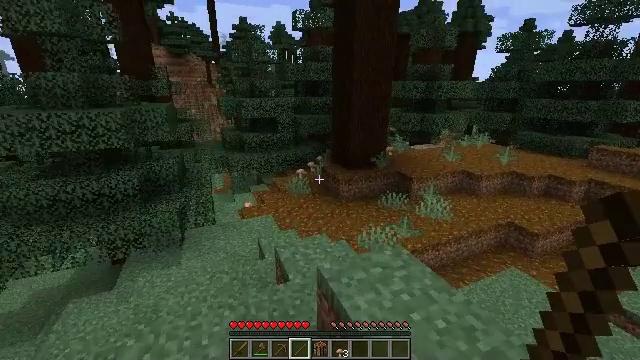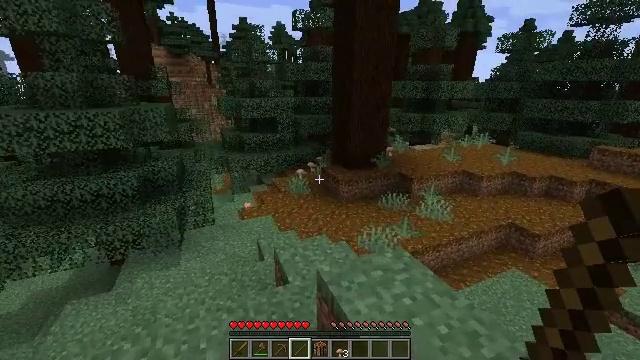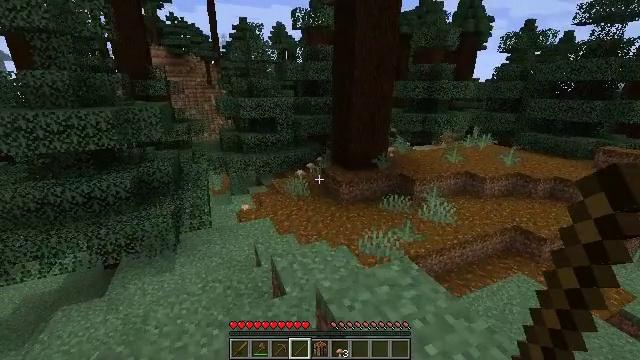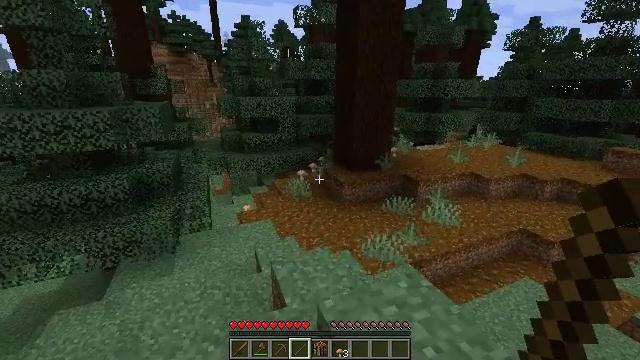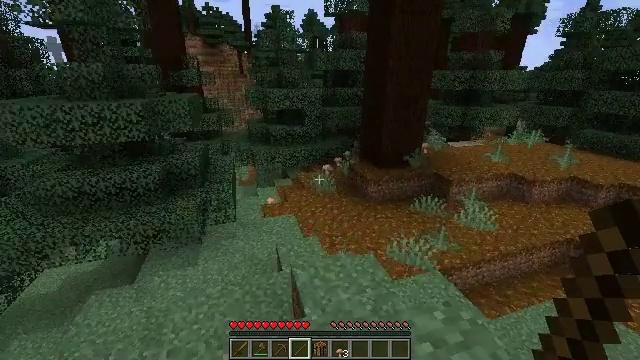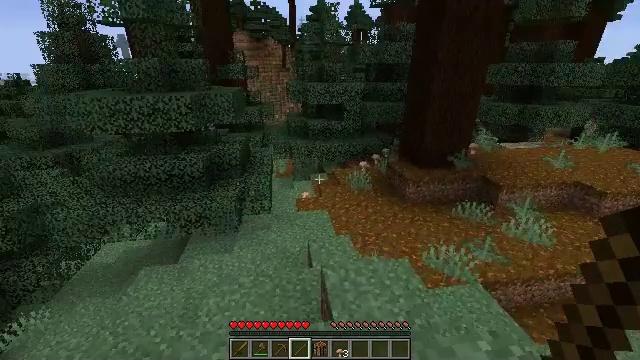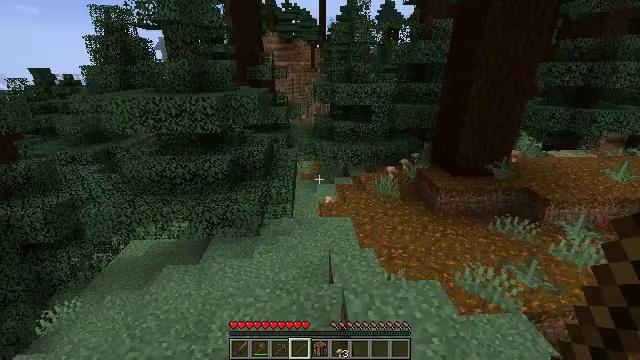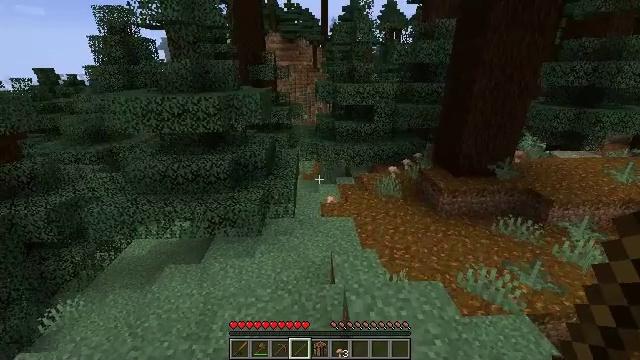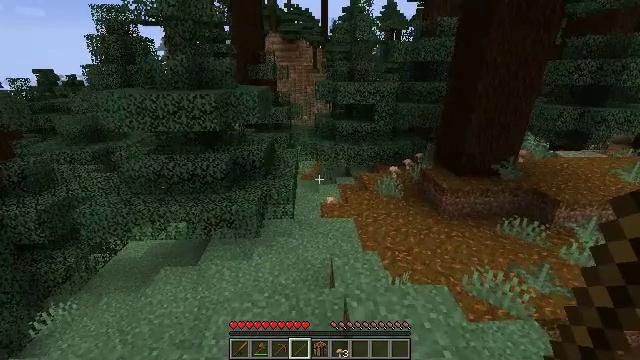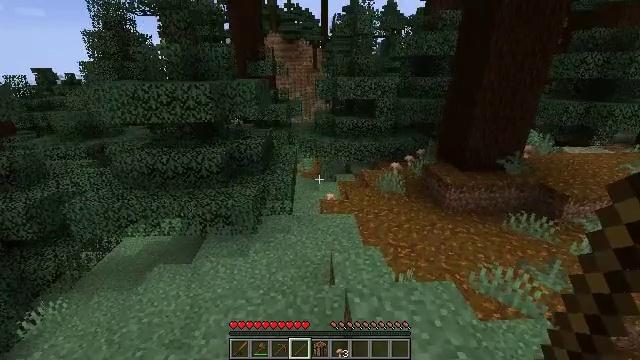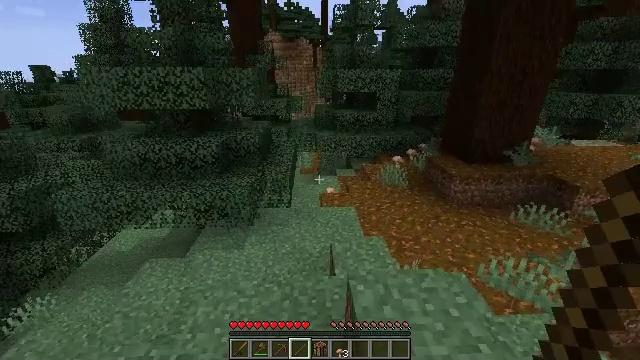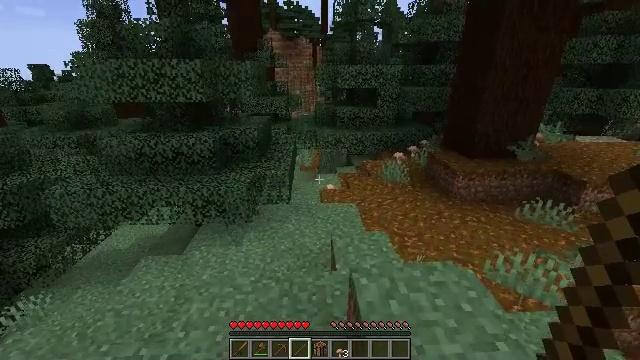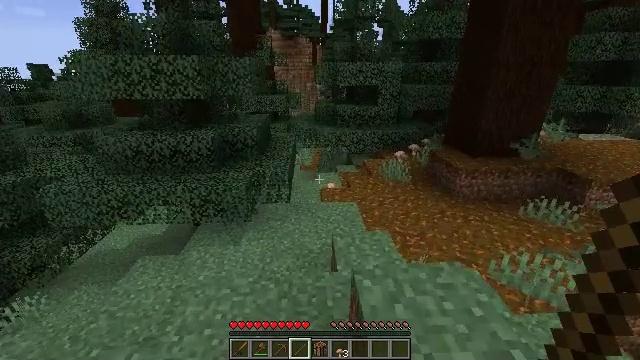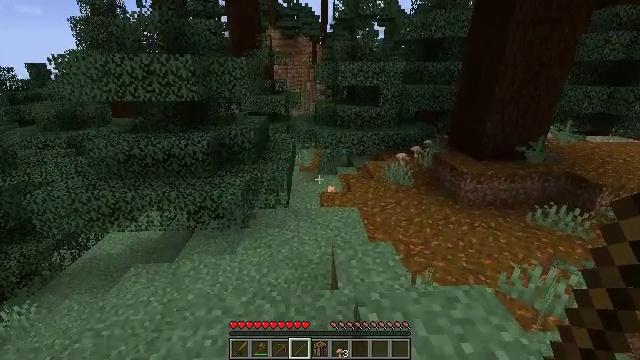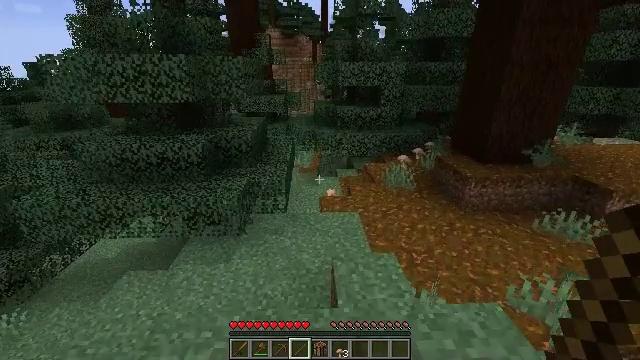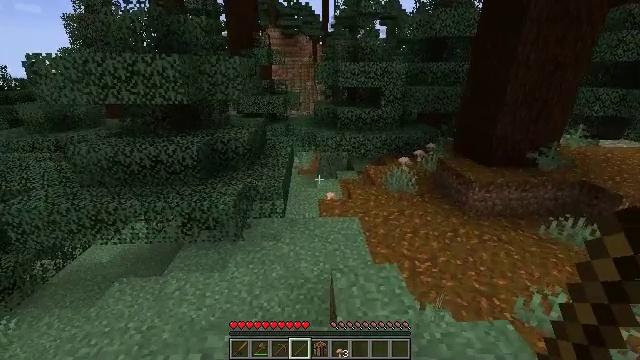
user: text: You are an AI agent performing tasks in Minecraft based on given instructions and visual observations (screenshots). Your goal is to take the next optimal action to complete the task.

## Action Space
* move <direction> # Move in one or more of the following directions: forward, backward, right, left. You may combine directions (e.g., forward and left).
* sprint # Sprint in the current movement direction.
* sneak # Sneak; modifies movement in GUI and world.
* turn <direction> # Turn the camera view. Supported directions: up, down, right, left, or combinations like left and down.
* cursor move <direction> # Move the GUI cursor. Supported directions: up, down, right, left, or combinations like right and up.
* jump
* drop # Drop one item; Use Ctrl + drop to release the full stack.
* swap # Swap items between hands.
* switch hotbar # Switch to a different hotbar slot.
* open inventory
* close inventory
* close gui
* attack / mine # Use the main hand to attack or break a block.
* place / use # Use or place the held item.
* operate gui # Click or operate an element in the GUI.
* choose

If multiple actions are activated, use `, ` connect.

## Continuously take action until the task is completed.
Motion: motion action
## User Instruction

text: Gather the brown mushroom in dark areas.
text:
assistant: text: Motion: move forward
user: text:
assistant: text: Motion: move forward
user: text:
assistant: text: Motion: move forward
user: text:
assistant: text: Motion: move forward, turn left and down
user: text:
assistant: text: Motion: move forward, turn left and down
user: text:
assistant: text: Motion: move forward, turn left
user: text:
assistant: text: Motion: move forward
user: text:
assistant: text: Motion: move forward
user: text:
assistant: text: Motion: move forward
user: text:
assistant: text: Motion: move forward
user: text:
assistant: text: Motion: move forward
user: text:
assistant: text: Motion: move forward
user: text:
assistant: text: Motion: move forward
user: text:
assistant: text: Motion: move forward
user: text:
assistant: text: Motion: move forward
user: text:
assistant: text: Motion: move forward
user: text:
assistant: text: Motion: move forward
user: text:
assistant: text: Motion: move forward
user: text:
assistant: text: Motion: move forward
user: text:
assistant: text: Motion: move forward
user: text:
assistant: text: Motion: move forward
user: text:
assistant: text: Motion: move forward
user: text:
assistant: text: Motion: move forward, turn up
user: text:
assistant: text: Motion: move forward, turn up
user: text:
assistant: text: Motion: move forward, turn up
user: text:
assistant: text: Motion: move forward, turn up
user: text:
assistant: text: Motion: move forward
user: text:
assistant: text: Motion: move forward
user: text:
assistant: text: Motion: move forward
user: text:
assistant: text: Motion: move forward